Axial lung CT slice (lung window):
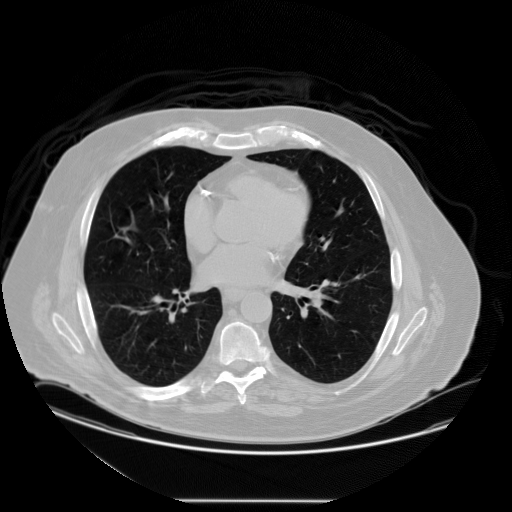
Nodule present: no